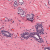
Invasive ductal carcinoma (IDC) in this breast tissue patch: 0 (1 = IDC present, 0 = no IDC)